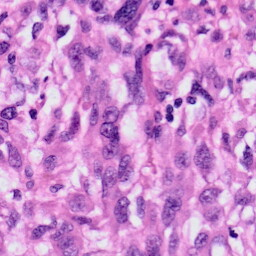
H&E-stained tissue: Skin